Interaction volume radius: 10 \u00c5
Interaction volume height: 15 \u00c5
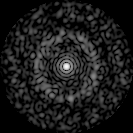
Disorder parameter: 0.8406